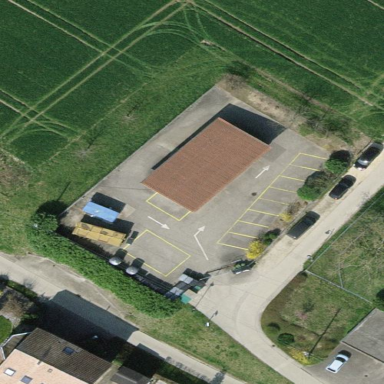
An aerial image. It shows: Recycling centre providing amenities for recycling.